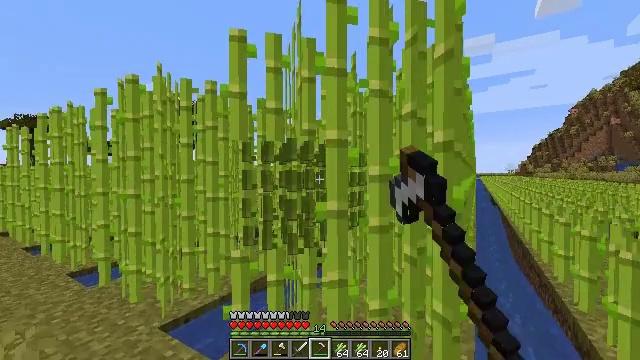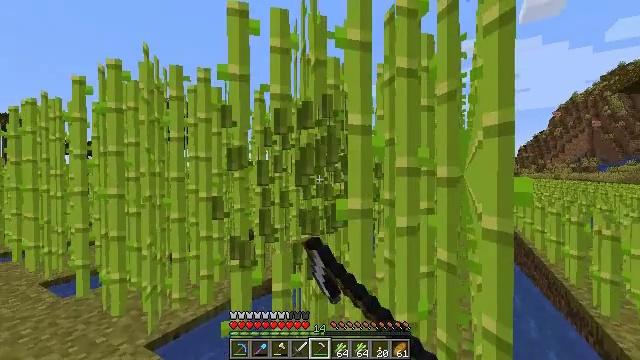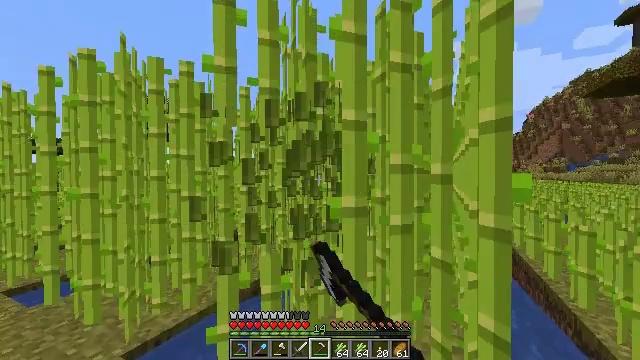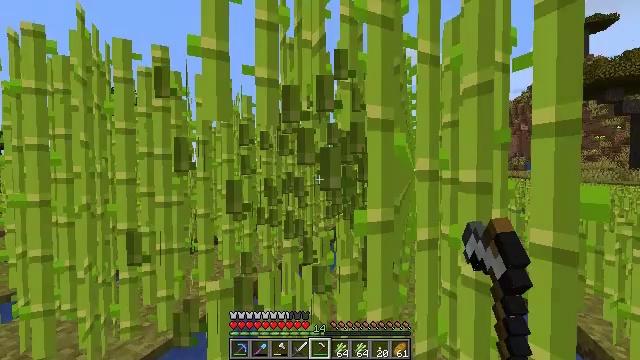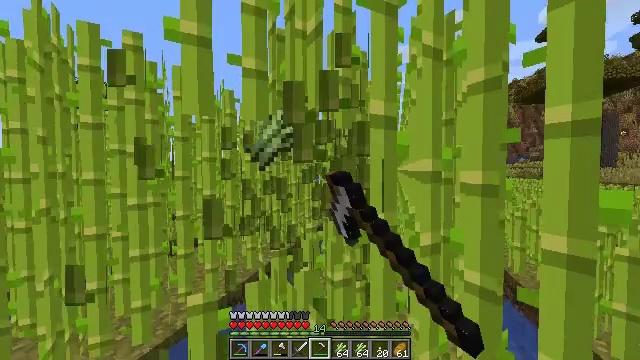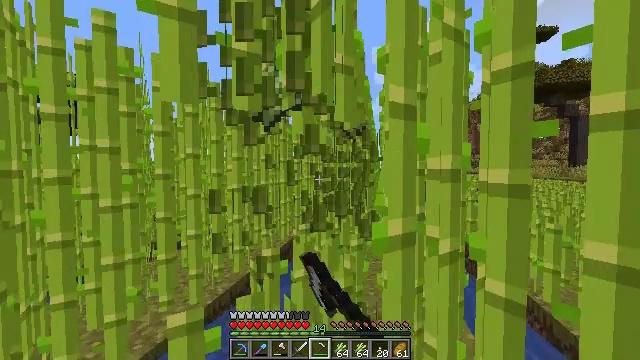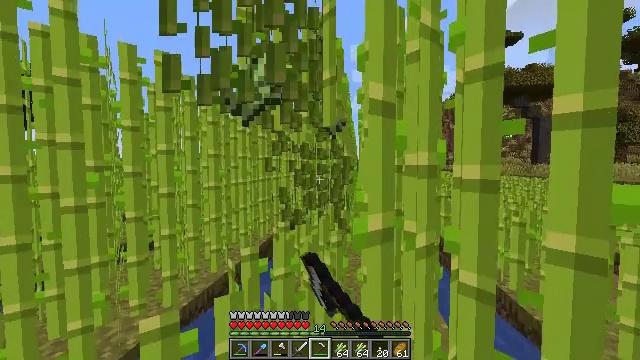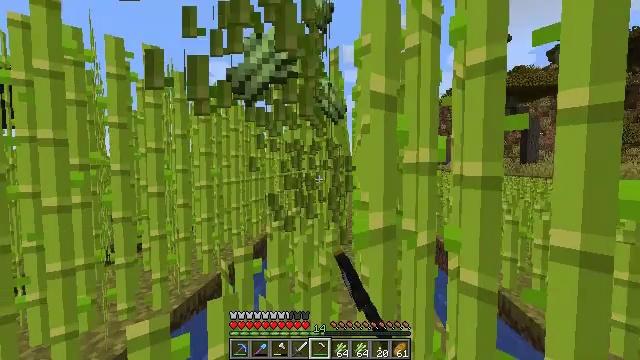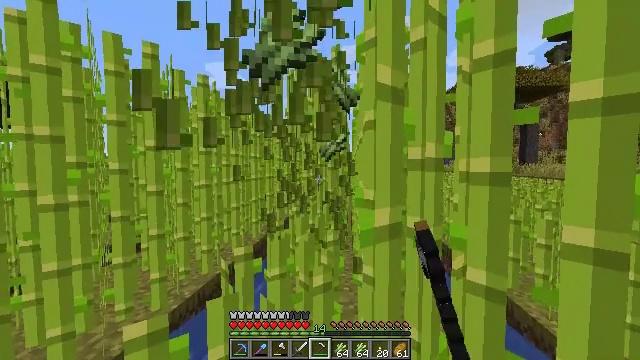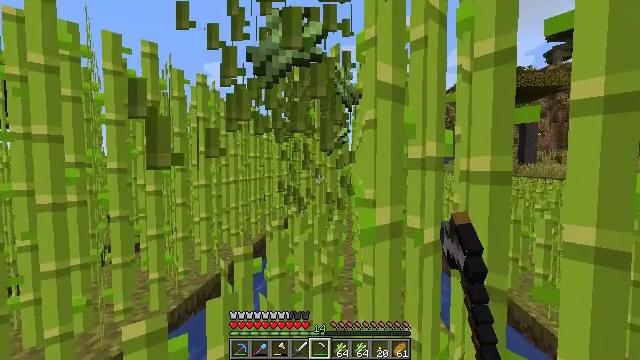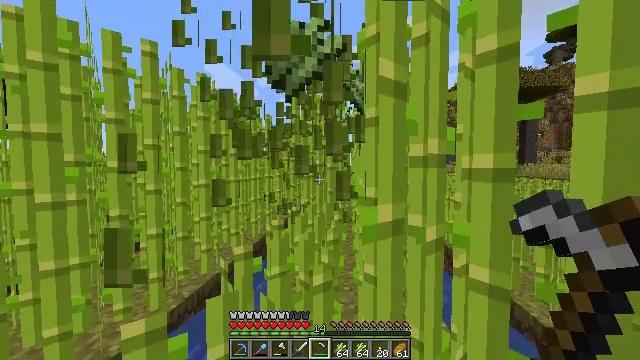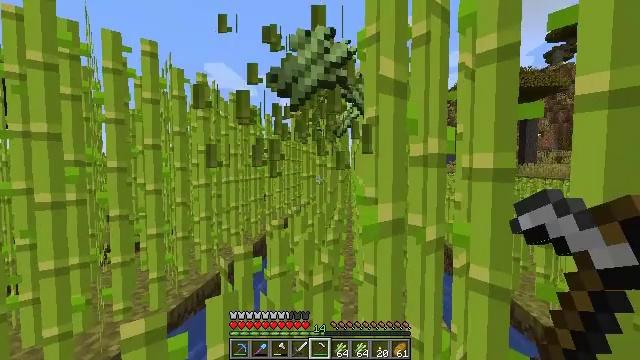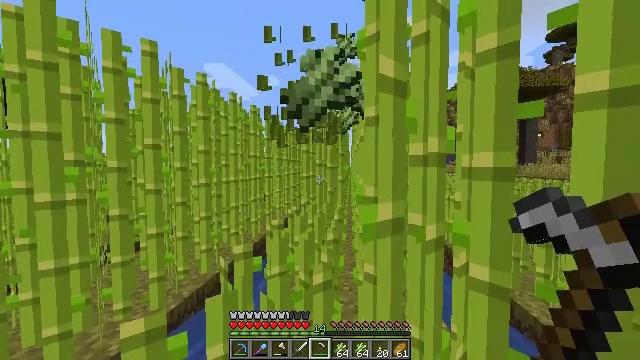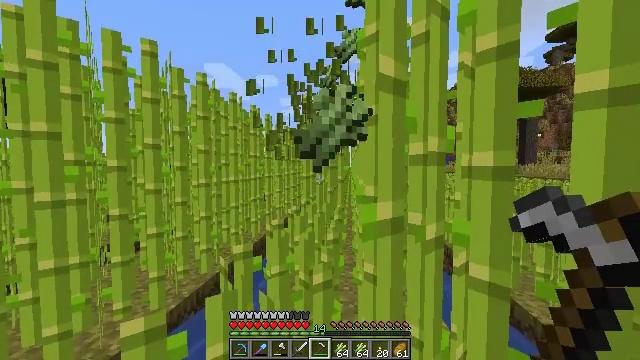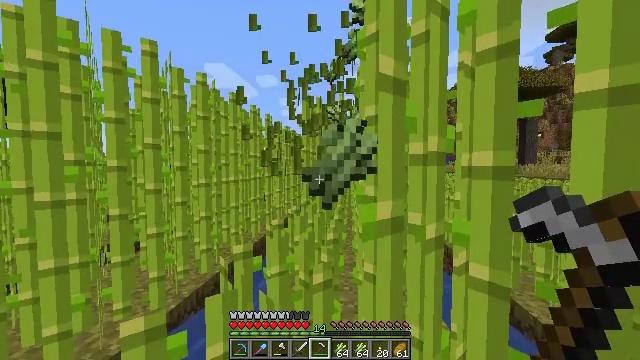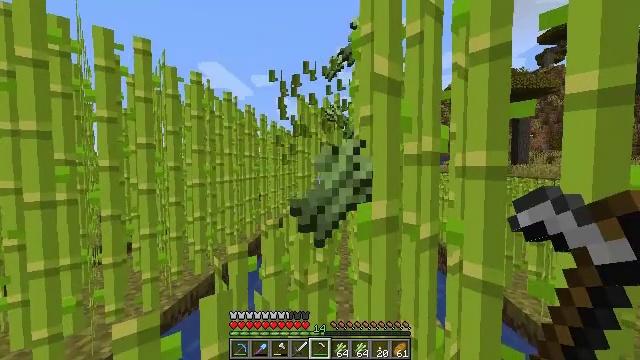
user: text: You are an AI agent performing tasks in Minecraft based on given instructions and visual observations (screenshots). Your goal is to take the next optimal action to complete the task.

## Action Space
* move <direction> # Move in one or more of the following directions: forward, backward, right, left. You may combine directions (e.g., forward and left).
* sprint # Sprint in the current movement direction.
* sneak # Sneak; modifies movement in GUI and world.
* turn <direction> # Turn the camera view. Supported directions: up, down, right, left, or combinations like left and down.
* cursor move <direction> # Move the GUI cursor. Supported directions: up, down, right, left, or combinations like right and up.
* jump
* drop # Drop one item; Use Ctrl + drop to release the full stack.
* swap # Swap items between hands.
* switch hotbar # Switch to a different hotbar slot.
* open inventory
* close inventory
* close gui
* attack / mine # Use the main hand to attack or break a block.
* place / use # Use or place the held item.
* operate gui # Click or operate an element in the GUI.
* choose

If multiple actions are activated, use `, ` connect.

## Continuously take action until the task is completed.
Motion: motion action
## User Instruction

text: Gather sugar cane for crafting.
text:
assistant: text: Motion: move forward and move left, turn right, attack / mine
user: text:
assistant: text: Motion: move forward and move left, turn right, attack / mine
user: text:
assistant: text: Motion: move forward and move left, turn right, attack / mine
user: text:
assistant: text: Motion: move forward, turn right, attack / mine
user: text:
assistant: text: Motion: turn right, attack / mine
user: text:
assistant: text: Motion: turn right, attack / mine
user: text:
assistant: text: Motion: turn right, attack / mine
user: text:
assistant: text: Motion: attack / mine
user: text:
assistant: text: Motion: attack / mine
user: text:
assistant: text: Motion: attack / mine
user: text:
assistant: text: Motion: attack / mine
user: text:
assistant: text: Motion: attack / mine
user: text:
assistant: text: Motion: attack / mine
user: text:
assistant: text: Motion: attack / mine
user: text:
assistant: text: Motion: turn right, attack / mine
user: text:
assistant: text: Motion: turn right, attack / mine
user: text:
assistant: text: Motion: turn right, attack / mine
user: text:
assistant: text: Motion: turn right, attack / mine
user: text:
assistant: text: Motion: turn right, attack / mine
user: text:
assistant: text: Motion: turn right, attack / mine
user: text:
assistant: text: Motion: attack / mine
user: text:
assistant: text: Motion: attack / mine
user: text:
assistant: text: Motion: attack / mine
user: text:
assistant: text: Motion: move forward, attack / mine
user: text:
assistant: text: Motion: move forward, attack / mine
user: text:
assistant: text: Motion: move forward, turn right, attack / mine
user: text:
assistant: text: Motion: move forward, attack / mine
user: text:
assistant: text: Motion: move forward, attack / mine
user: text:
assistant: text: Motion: move forward, attack / mine
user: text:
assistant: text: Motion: move forward, attack / mine